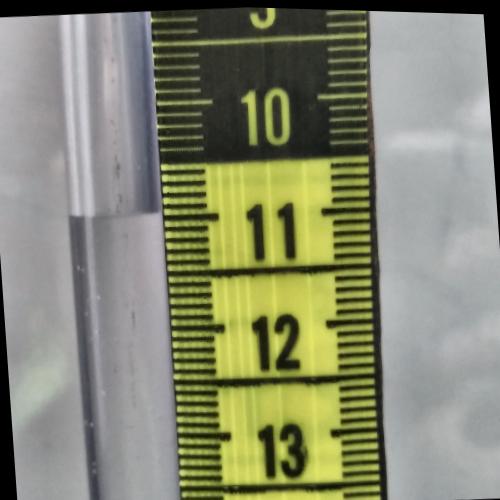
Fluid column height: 10.9 cm